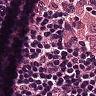
Metastatic tissue present: no